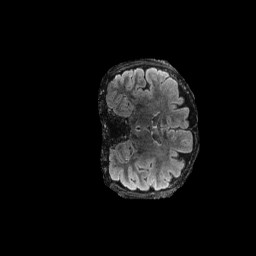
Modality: FLAIR
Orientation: coronal
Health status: ill
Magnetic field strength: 3 T